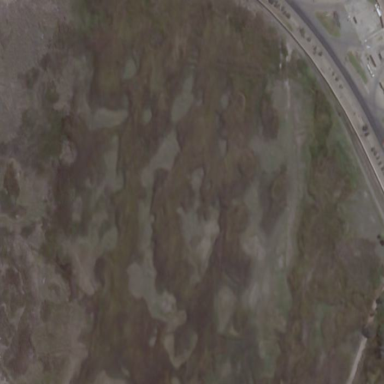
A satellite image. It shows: Wetland area characterized by wet meadow.